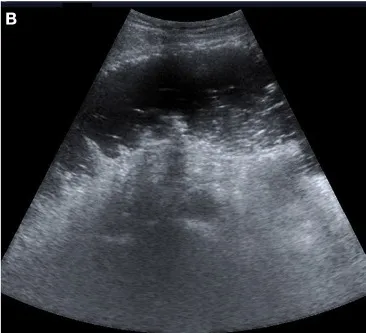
(B) Ultrasonography of the abdomen revealed colon dilatation with air-fluid levels and ascites.
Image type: radiology (ultrasound)